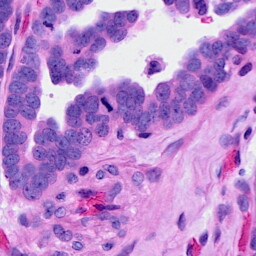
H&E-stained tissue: Ovarian